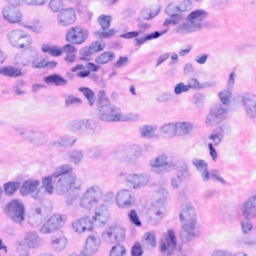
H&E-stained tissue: Breast